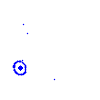
Particle: electron